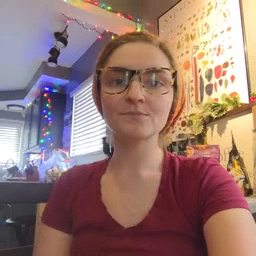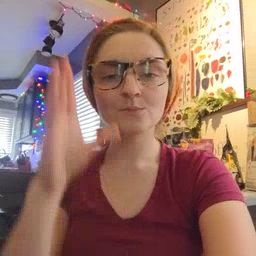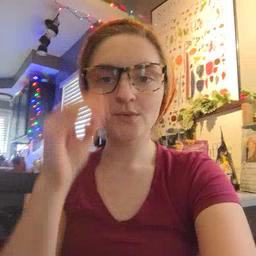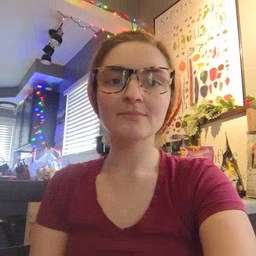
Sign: boy